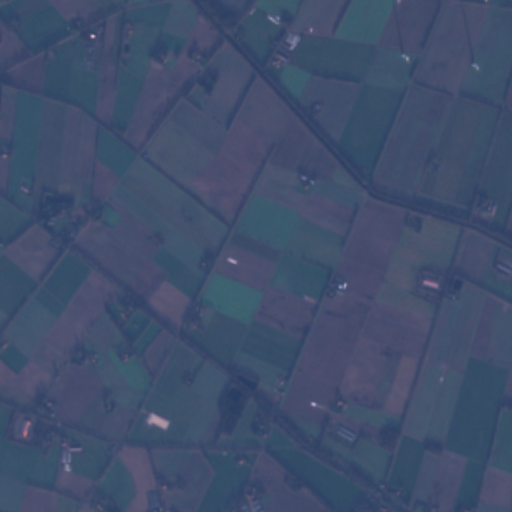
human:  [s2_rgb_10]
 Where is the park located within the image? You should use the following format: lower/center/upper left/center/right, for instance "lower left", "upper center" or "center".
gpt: The park is located in the lower left of the image.
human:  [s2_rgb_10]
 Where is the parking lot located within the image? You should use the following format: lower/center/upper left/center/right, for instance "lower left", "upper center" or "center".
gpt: The parking lot is located in the upper left of the image.
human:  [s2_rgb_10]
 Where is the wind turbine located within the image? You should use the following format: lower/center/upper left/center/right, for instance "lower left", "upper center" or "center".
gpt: The wind turbine is located in the upper right of the image.
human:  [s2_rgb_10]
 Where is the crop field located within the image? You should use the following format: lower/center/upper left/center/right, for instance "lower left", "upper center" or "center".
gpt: There is no crop field in the image.